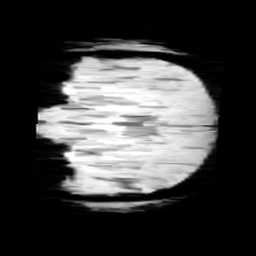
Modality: minIP
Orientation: coronal
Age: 13
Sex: male
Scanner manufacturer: siemens
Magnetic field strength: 3 T
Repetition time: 0.027 s
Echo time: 0.02 s